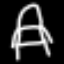
Label: chair